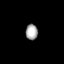
Tissue: lung
Cell type: Epithelial cells
Senescence score: 0.5549
Nuclear area (px): 185
Mean DAPI intensity: 167.692